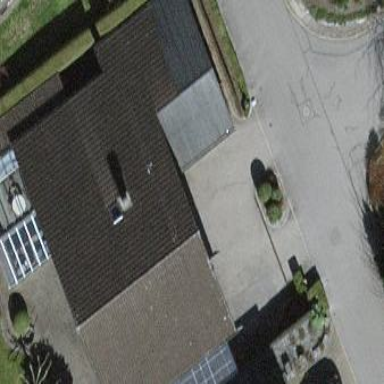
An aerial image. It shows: Detached building.